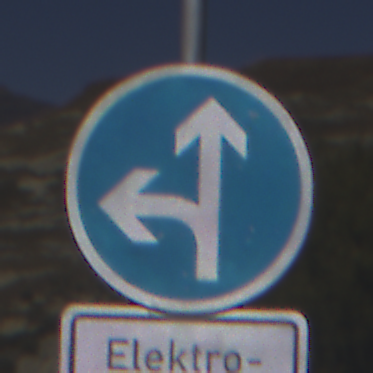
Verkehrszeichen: VorgeschriebeneFahrtrichtungGeradeausOderLinks
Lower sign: BesondereFahrzeugeUndTransportgueter11
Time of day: Midday
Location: Outdoor (Nature)
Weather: Clear
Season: NotSpecified
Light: Natural